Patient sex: M
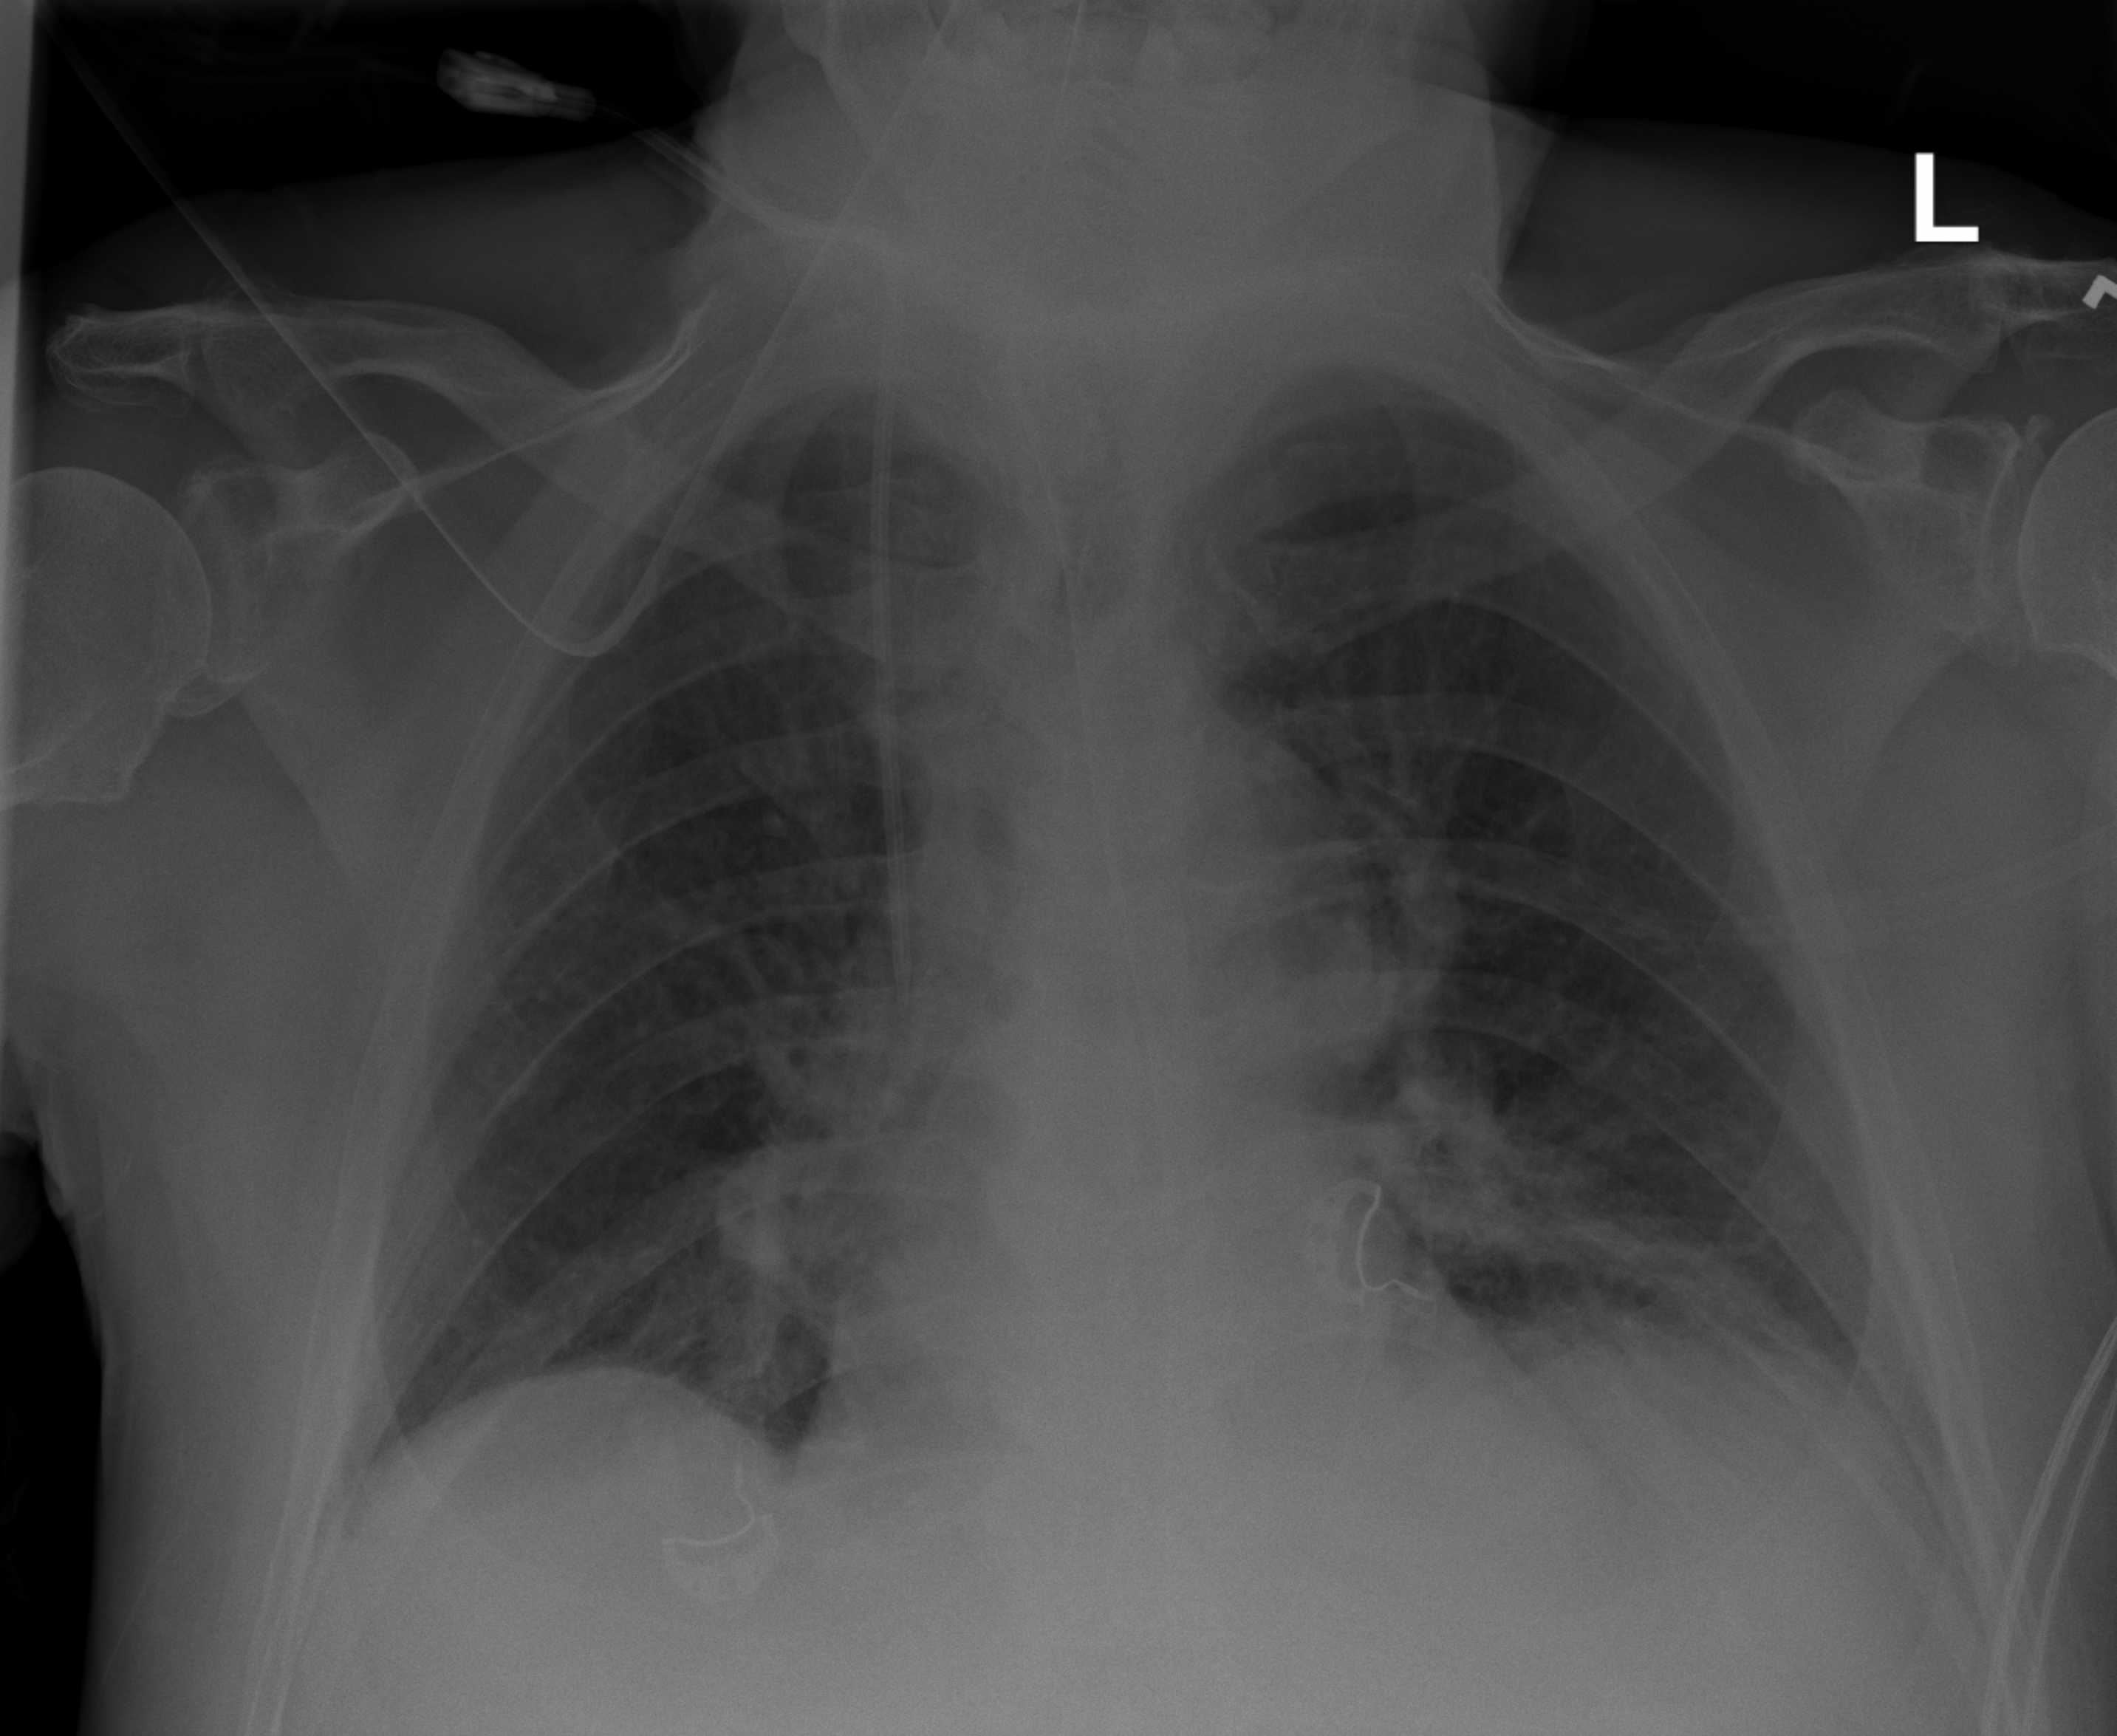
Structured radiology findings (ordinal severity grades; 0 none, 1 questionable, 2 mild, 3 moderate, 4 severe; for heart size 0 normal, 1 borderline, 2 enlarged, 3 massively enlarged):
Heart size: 1
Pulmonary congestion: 0
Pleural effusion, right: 0
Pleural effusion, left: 0
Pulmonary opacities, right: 2
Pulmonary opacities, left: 2
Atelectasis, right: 2
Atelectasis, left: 2